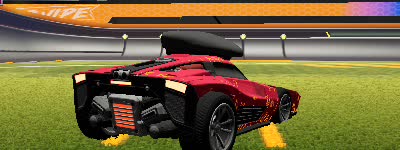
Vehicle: breakout